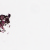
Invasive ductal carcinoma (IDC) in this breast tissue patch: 0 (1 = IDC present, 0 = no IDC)